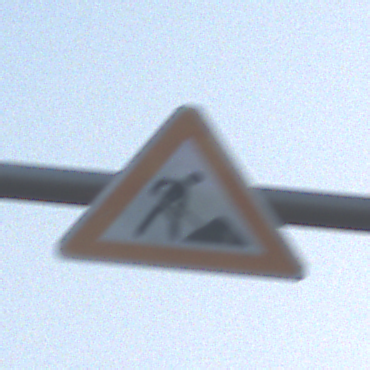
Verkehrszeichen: Arbeitsstelle
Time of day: SunriseSunset
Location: Outdoor (Nature)
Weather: Clear
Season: NotSpecified
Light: Natural